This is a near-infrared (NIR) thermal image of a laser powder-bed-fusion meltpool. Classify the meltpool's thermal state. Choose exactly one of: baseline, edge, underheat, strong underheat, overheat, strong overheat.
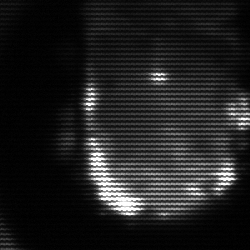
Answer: baseline